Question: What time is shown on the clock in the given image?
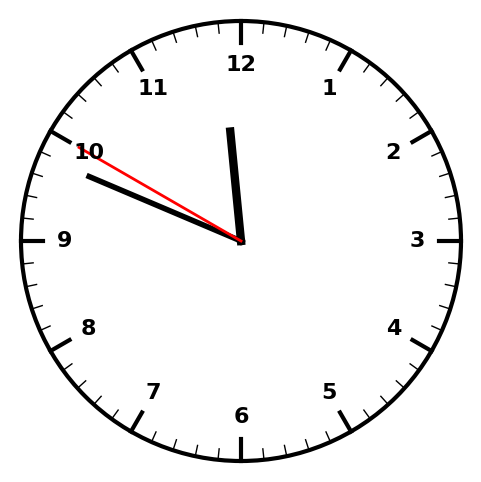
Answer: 11:48:50